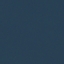
Land use / land cover: SeaLake